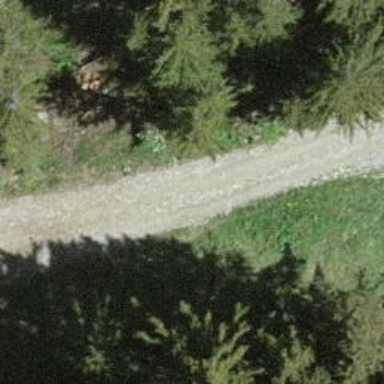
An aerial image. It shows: Intermediate downhill track with grade2 surface.